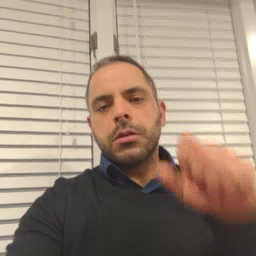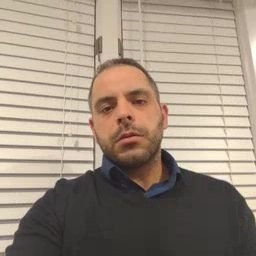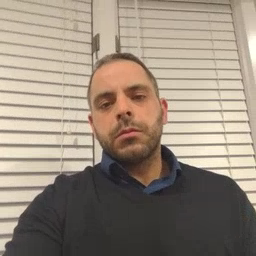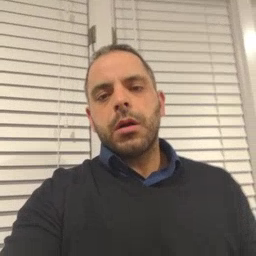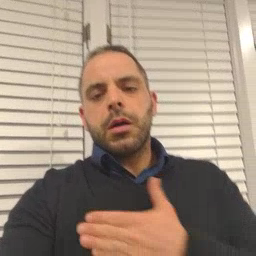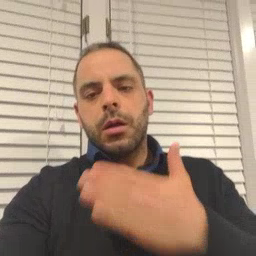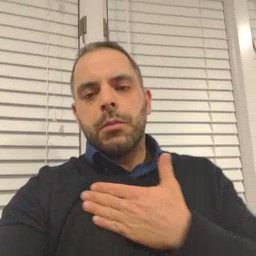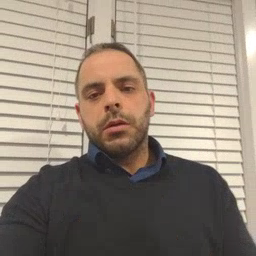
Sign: happy